Field crop: maize
Growth stage: 2
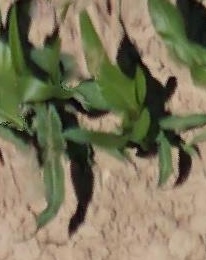
Species: maize